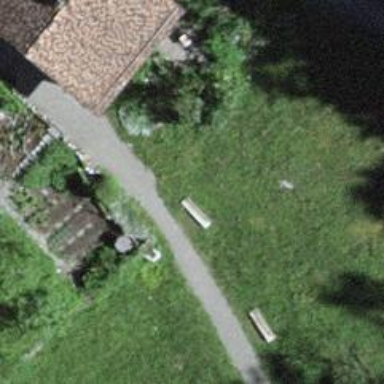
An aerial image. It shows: Bench.